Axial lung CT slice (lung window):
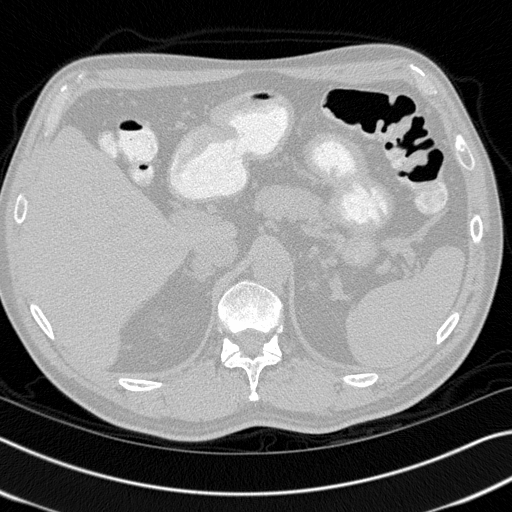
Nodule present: no